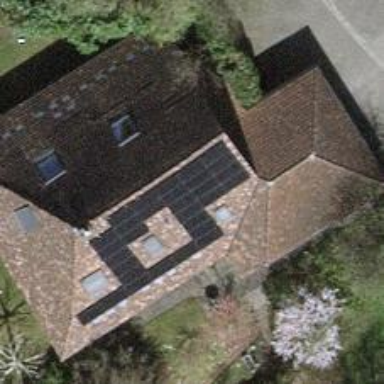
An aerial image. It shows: Solar photovoltaic panel generator.